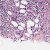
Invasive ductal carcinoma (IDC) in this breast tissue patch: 1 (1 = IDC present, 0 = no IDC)